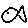
Label: fish